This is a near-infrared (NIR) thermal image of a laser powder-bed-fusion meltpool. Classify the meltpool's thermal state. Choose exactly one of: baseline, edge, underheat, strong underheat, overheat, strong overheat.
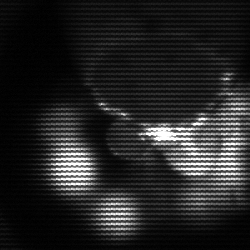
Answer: edge